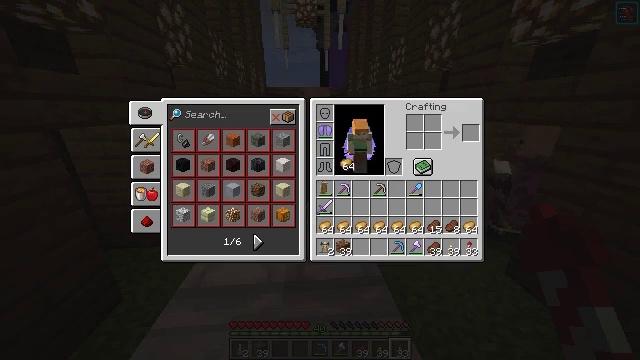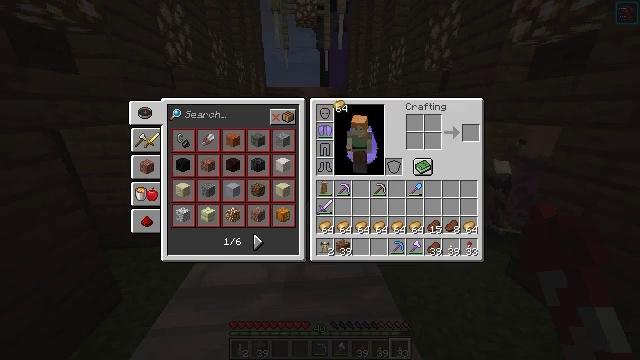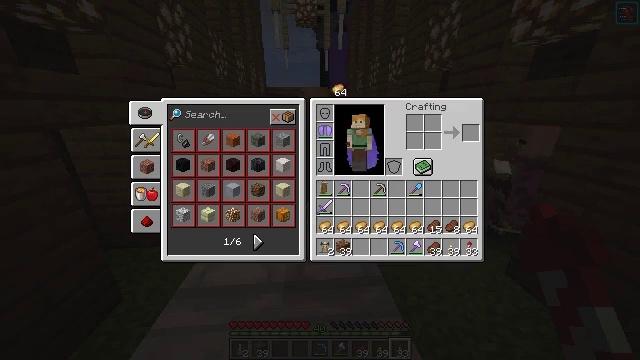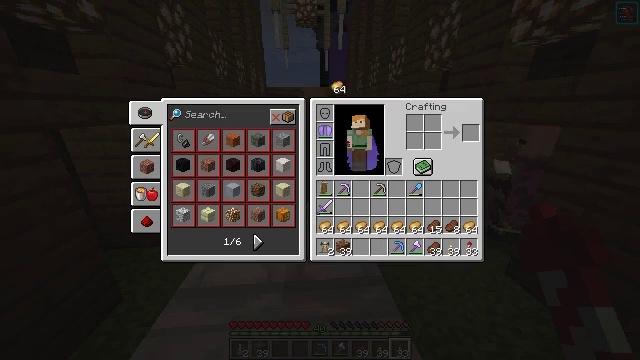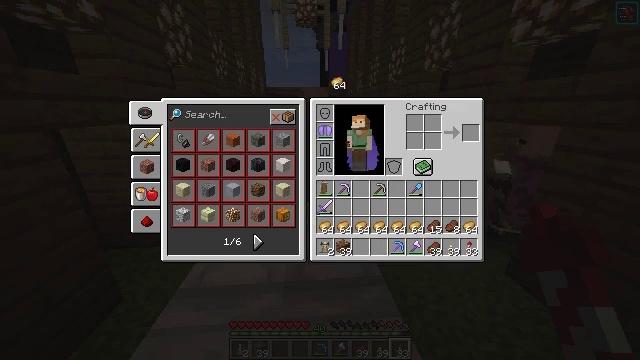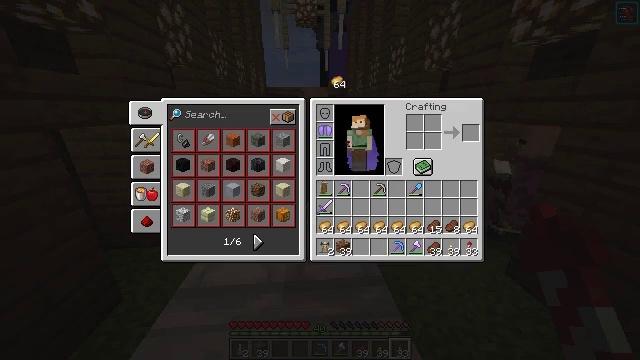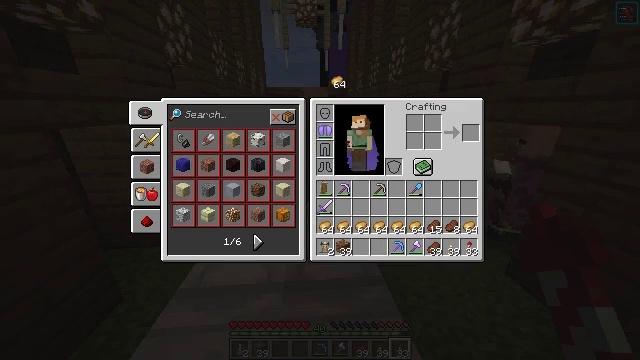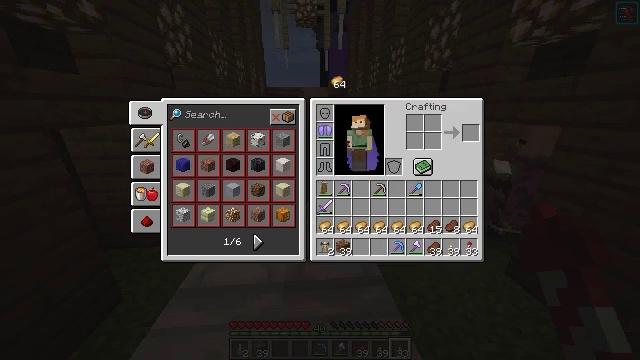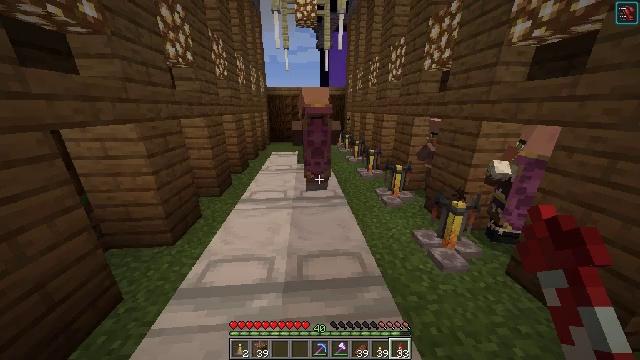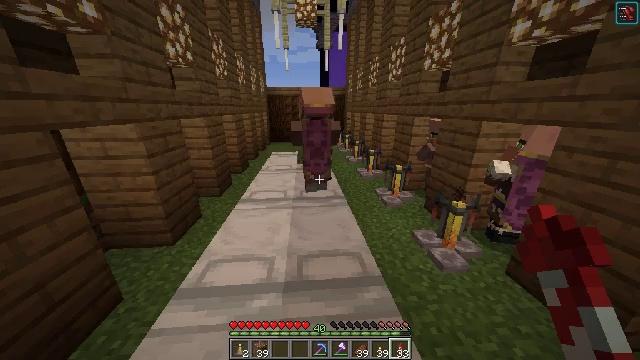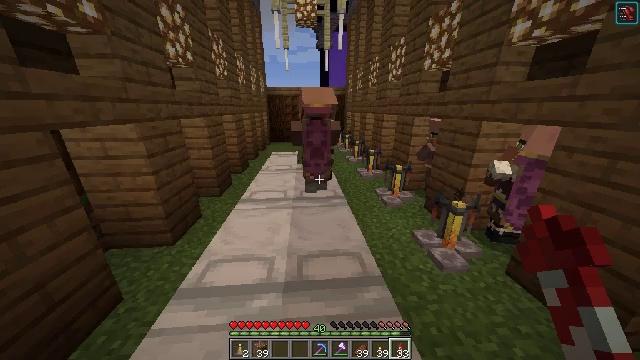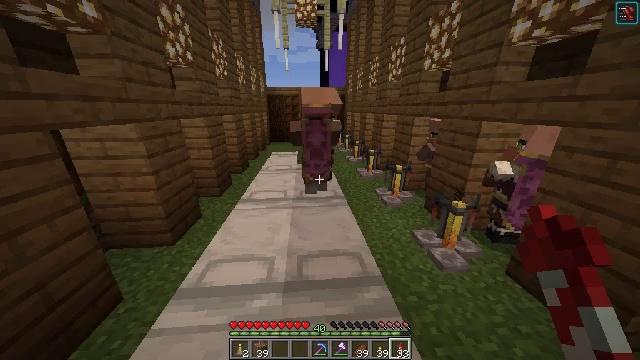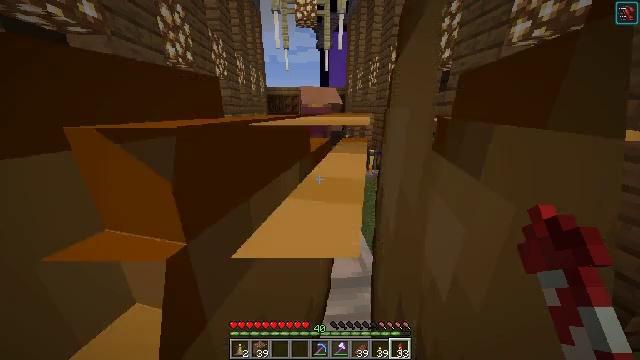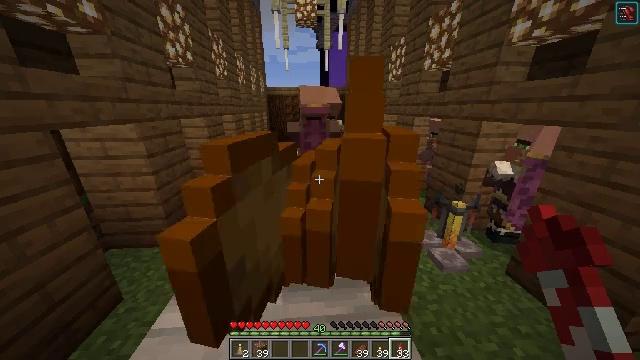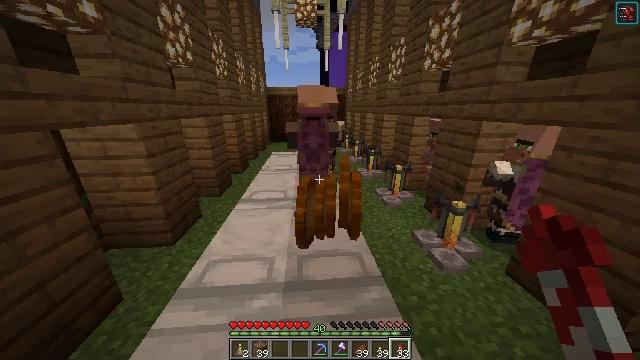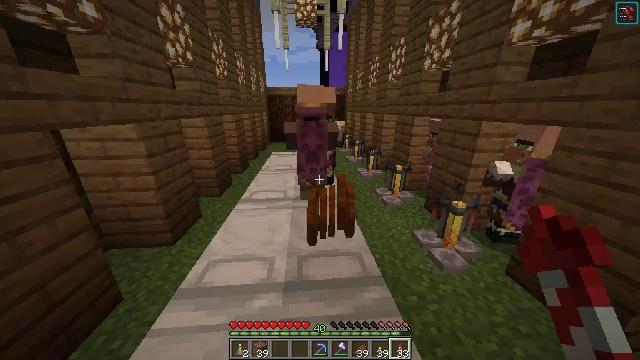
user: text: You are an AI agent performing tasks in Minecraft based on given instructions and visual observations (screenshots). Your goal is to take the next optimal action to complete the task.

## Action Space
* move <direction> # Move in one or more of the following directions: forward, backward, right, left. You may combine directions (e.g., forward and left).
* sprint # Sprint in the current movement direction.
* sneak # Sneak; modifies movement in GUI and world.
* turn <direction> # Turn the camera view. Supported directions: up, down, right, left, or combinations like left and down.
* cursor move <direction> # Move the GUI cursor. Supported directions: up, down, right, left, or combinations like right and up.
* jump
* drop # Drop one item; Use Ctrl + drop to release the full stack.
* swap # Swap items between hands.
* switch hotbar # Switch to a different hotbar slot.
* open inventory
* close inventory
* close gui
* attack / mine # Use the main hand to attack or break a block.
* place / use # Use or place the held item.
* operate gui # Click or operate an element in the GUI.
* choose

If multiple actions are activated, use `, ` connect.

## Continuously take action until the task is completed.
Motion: motion action
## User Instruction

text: Drop a potato.
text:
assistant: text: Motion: cursor move left and up
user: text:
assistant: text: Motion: cursor move up
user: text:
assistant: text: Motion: no_op
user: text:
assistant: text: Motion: no_op
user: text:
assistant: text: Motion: operate gui
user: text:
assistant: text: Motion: operate gui
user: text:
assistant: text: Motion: operate gui
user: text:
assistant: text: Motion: no_op
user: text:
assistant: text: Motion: close gui
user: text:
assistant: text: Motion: open inventory
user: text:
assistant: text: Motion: open inventory
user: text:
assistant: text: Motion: no_op
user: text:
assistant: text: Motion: no_op
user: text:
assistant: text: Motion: no_op
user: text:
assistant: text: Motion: no_op
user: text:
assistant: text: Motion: no_op
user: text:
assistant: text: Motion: move left
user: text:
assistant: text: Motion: move left
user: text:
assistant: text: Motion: move left
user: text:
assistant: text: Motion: move left
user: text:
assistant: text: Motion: move left
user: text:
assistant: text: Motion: no_op
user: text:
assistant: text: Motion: turn right
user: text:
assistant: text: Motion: turn right and down
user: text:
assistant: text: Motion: no_op
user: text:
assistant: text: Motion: no_op
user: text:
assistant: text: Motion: no_op
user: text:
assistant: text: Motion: turn right, close inventory
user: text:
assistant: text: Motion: close inventory
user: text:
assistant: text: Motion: close inventory